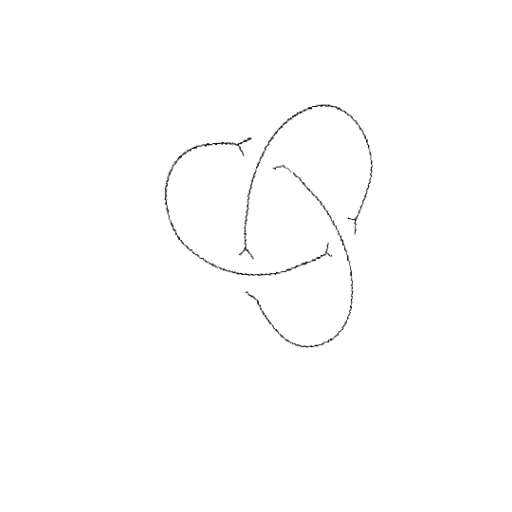
Crossing number: 3